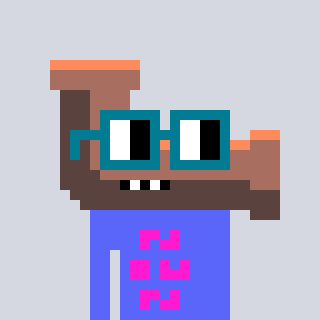
a pixel art character with square dark green glasses, a pipe-shaped head and a purple-colored body on a cool background